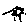
Label: sun